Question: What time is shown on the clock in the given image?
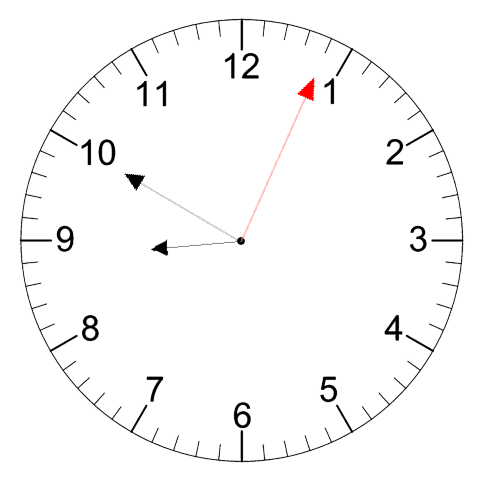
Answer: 08:50:04